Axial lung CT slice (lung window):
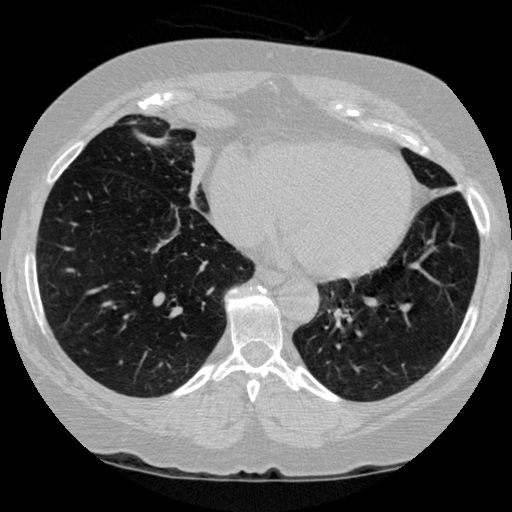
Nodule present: no